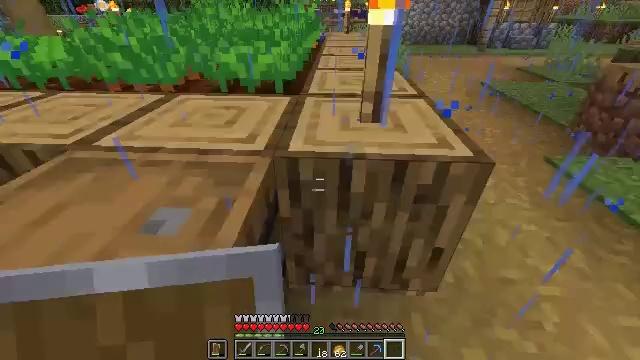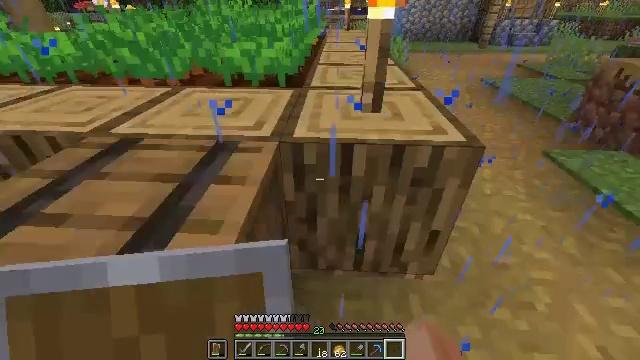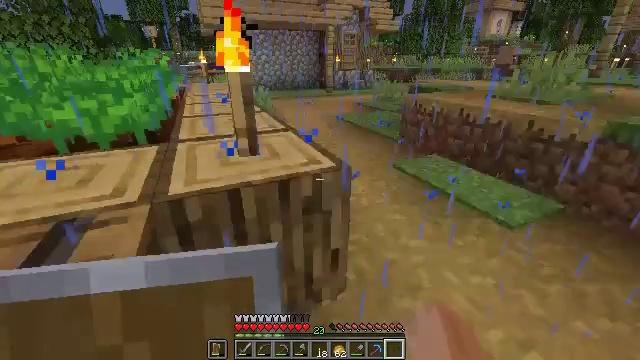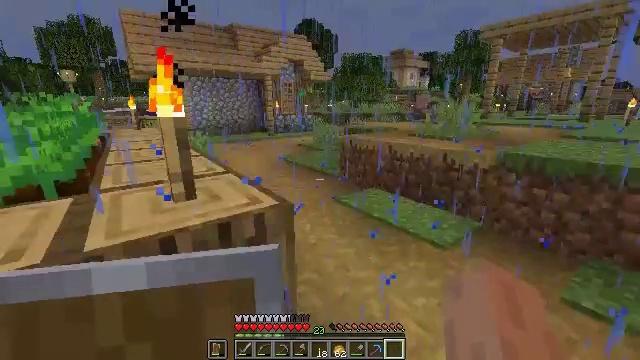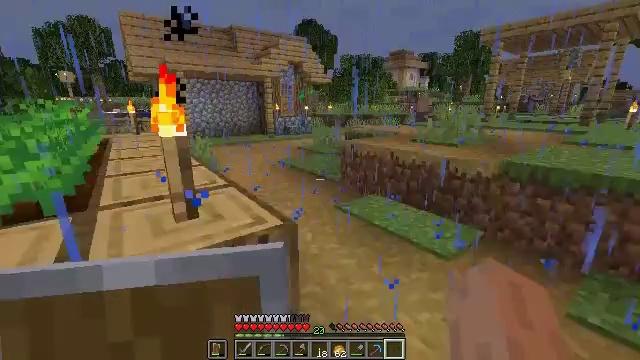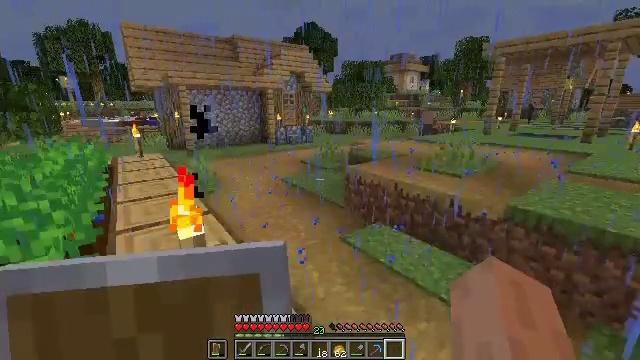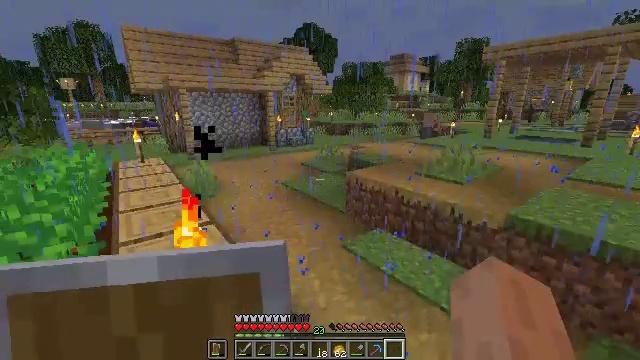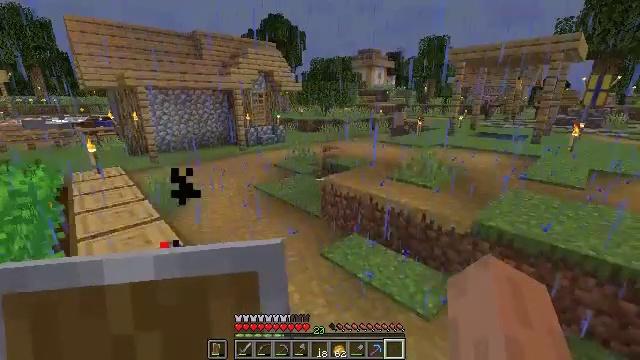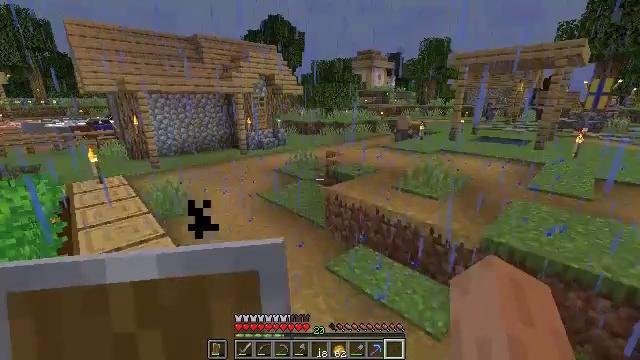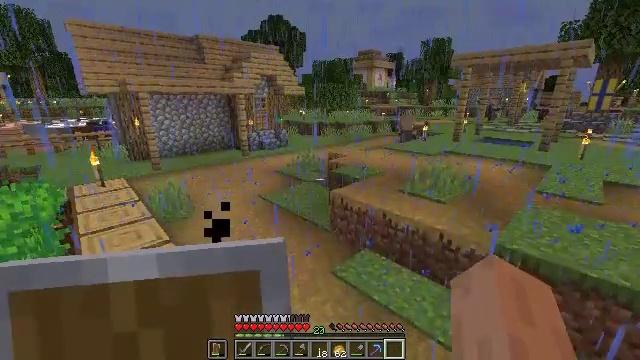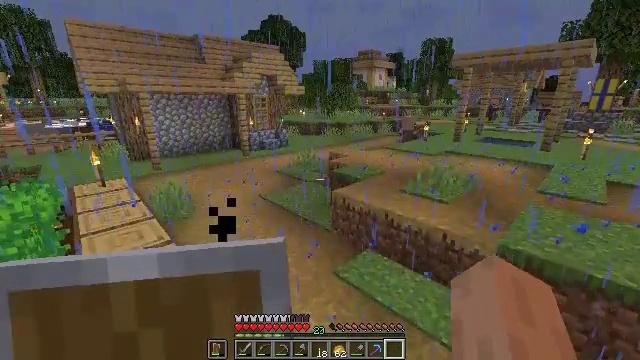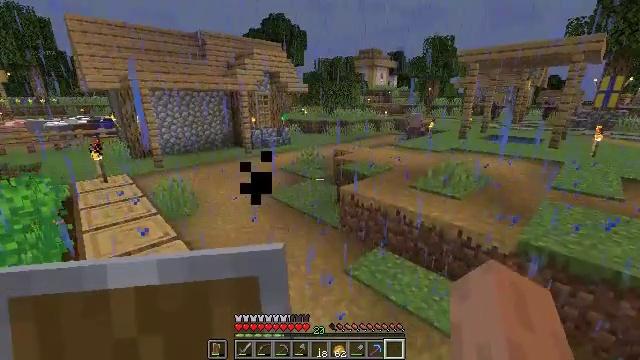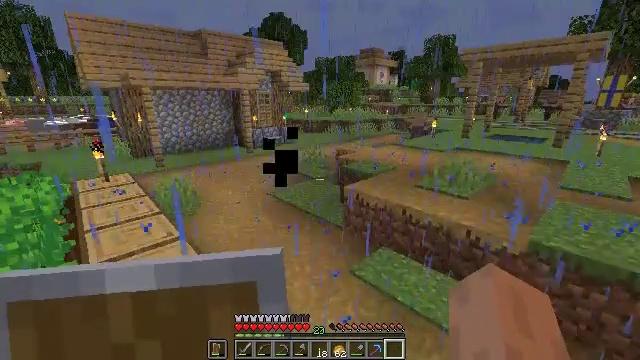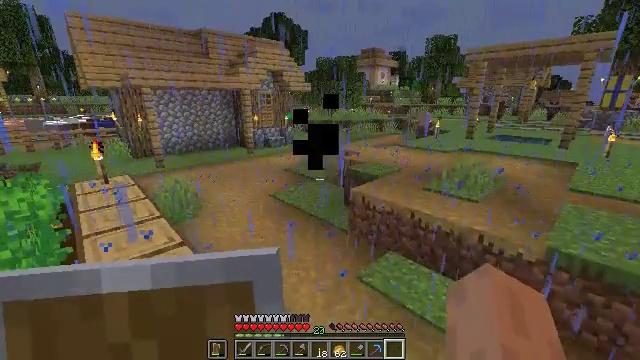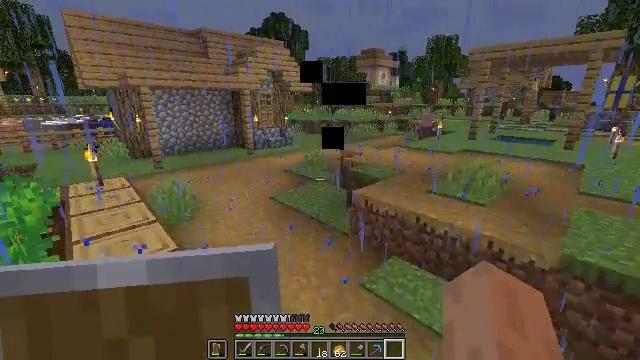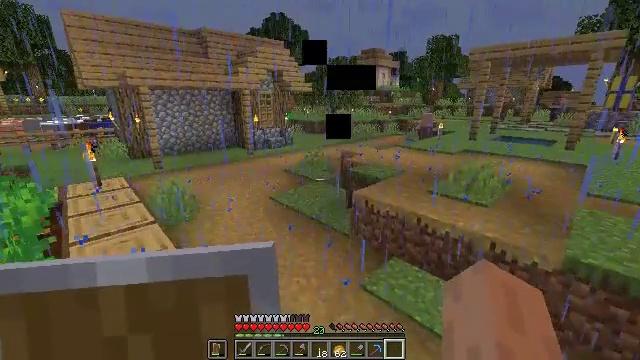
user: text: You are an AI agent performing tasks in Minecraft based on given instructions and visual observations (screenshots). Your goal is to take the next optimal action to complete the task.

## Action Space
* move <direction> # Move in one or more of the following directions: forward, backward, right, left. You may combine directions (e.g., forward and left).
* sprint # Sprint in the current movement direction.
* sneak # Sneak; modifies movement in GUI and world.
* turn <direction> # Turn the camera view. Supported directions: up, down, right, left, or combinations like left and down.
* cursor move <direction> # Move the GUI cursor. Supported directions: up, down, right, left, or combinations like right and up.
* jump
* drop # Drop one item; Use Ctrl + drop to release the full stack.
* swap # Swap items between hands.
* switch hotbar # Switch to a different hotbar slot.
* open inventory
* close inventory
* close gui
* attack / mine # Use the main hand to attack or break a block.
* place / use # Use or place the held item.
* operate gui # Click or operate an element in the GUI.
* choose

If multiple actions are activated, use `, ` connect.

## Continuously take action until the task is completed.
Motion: motion action
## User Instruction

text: Retrieve the barrel for inventory use.
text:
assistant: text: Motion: move back and move left
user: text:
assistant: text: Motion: move back and move left, turn right and up
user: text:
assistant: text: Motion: move forward and move left, turn right and up
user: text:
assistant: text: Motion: move forward and move left, jump
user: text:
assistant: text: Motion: move forward and move left, jump
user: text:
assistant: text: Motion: move forward and move left
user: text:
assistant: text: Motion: move forward and move left, turn right and down
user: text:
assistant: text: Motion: move forward and move left
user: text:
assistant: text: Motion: move left
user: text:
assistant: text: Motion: move left
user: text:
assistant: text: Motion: move left
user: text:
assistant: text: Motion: no_op
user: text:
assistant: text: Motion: move forward
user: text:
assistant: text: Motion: move forward
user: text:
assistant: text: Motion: move forward
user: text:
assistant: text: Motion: move forward
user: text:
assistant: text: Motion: move forward
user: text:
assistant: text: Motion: move forward
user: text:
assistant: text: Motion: move left
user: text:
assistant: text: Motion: move left
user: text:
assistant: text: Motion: move left
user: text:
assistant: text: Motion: move forward and move left, turn right
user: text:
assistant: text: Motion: move forward and move left
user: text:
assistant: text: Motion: no_op
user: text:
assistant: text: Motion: no_op
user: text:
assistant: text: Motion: no_op
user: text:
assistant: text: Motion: no_op
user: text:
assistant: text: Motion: no_op
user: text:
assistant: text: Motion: no_op
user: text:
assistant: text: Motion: turn right